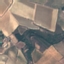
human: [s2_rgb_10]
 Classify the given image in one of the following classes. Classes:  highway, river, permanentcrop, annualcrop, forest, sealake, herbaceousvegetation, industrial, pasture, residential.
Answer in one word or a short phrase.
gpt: PermanentCrop